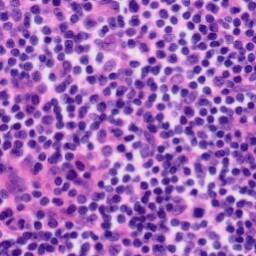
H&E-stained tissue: Tonsil